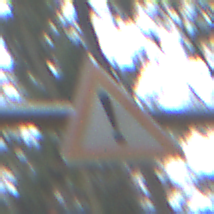
Verkehrszeichen: Gefahrenstelle
Umgebung: Outdoor, Nature
Tageszeit: Midday
Wetter: Overcast
Licht: Natural
Jahreszeit: NotSpecified
Kontrast: LowContrast